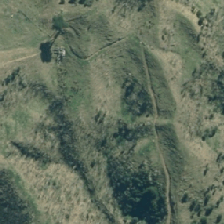
Land cover: low_producing_grassland